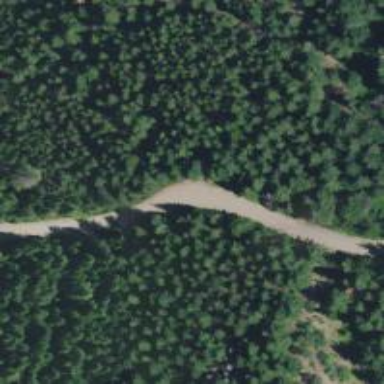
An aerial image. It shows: Unclassified road leading to backcountry Nordic skiing trail.